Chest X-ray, AP view. Patient: 28 years old, sex M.
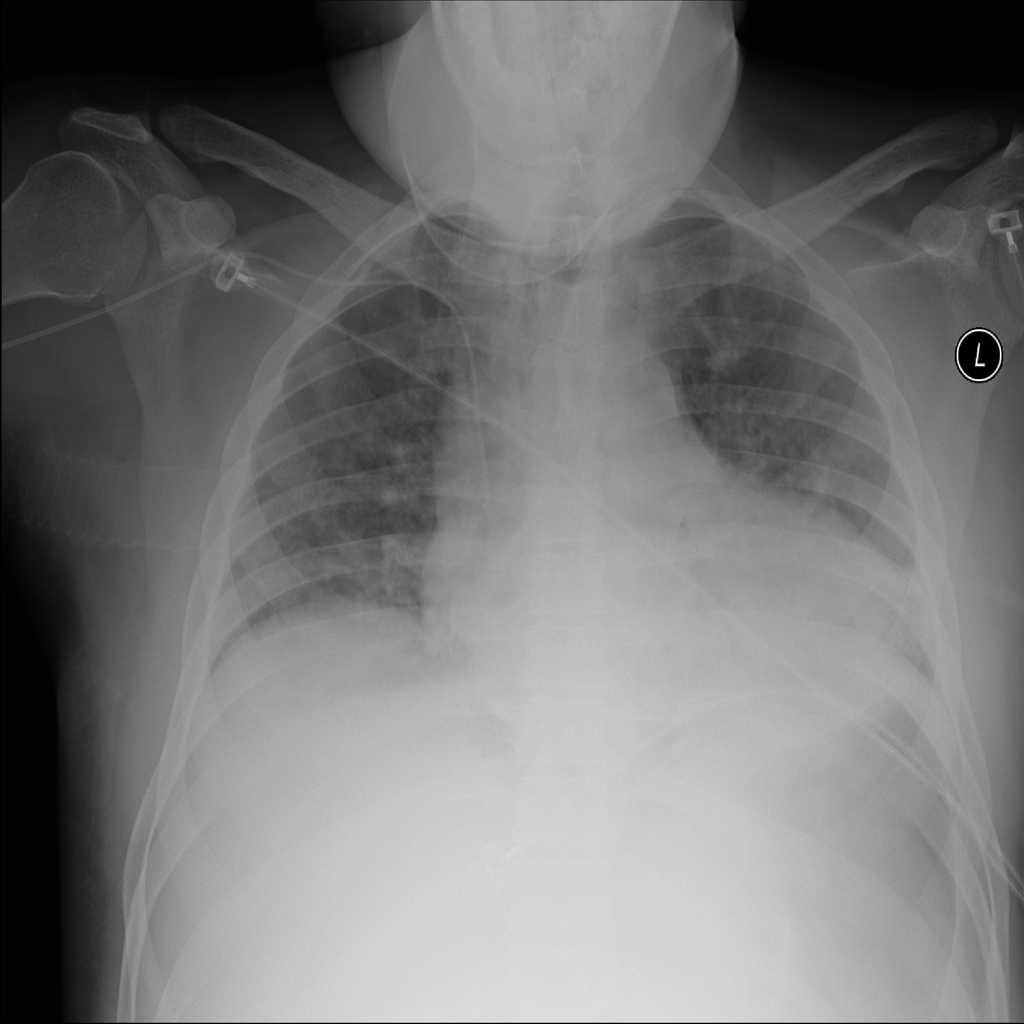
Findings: Infiltration